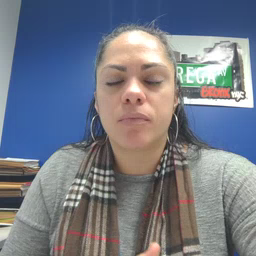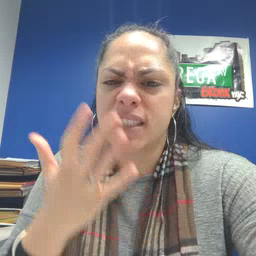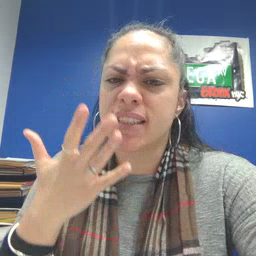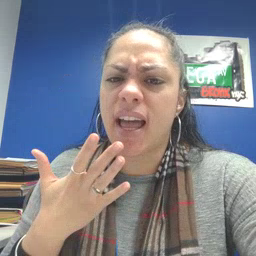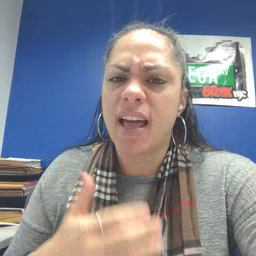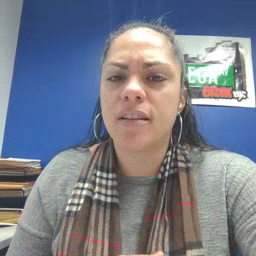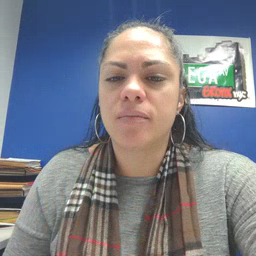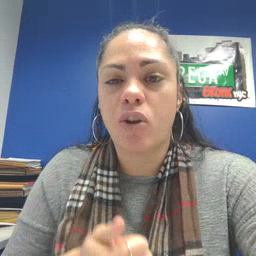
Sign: sad